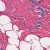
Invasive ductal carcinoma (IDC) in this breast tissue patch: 0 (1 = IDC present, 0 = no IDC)